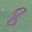
Label: 8